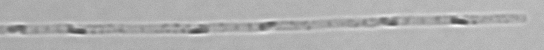
Label: Leptocylindrus